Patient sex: F
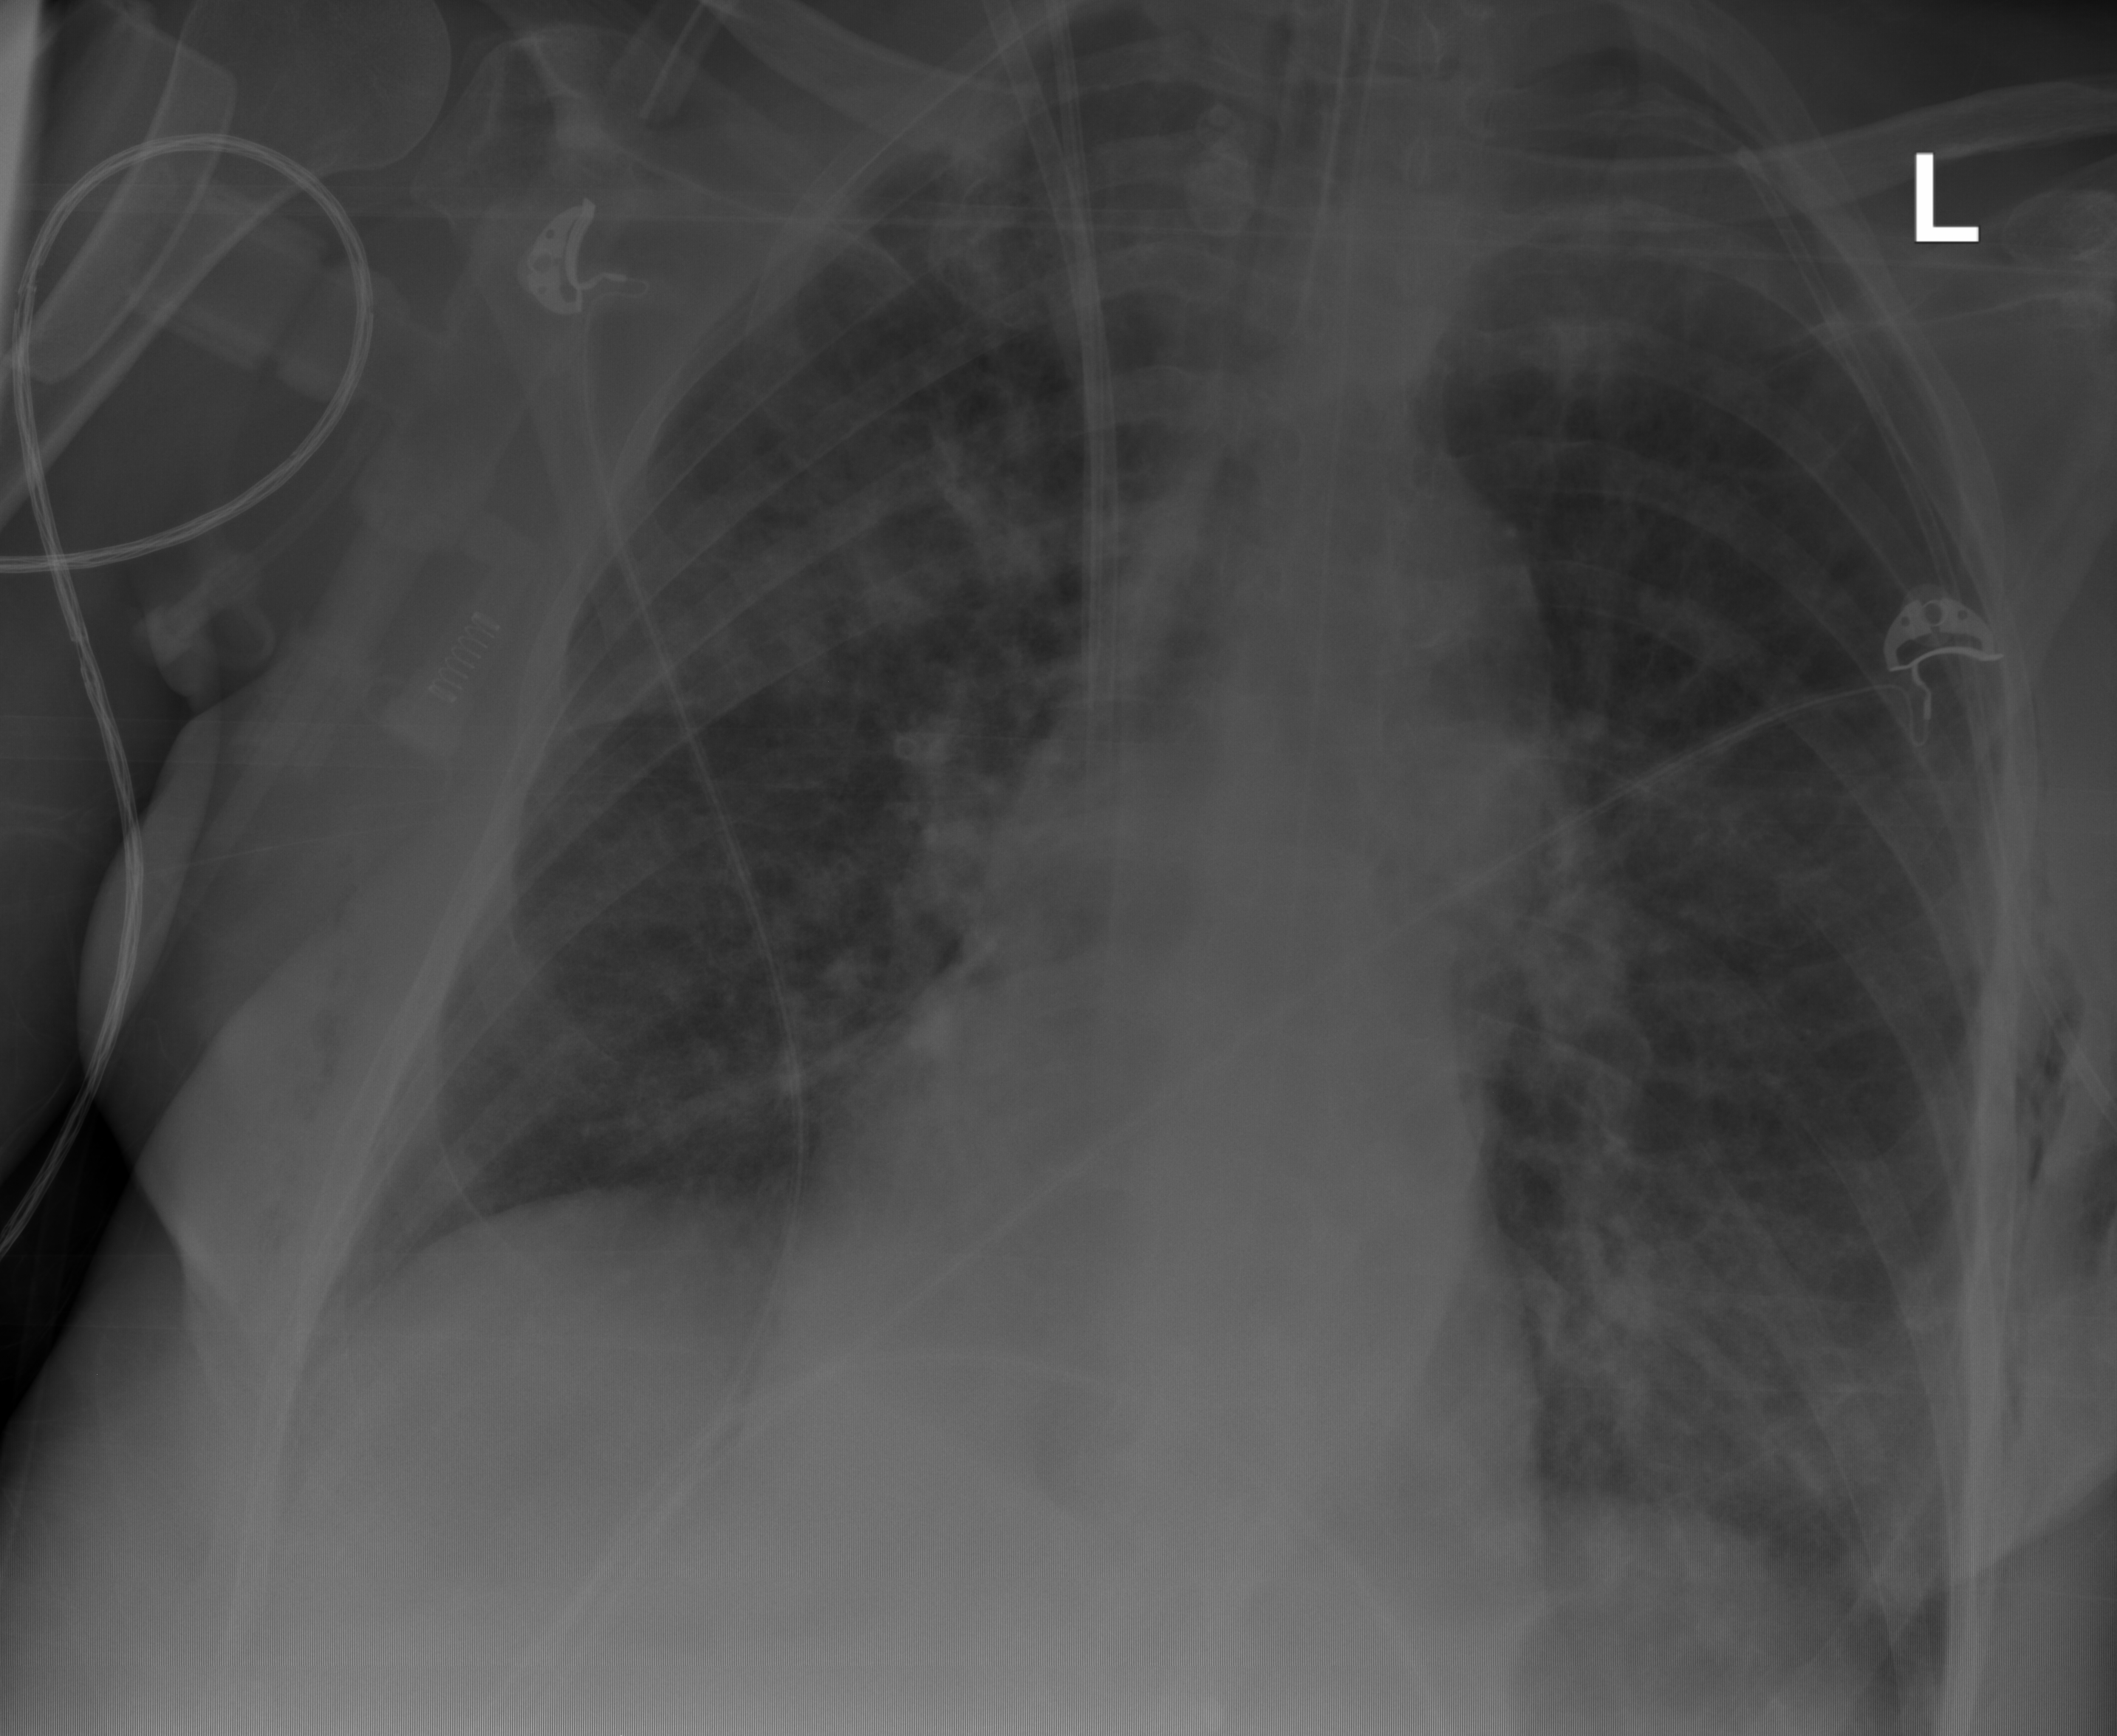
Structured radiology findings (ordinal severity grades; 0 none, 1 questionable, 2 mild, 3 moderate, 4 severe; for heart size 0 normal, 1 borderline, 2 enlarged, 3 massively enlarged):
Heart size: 0
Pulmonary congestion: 0
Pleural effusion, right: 0
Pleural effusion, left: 0
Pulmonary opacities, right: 2
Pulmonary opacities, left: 1
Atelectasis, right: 0
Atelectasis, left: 2